Question: I'm trying to animate a scroll to open and close.
It starts from the closed position and opens just fine but after the animation has completed it jumps back to the closed position.
Here's a link to see a quick video on what it's doing
<URL>
I'm animating two UIImage views, here's the code to the right image. I thought that setting autoreverse to NO would solve the problem but it doesn't. Any help would be appreciated.

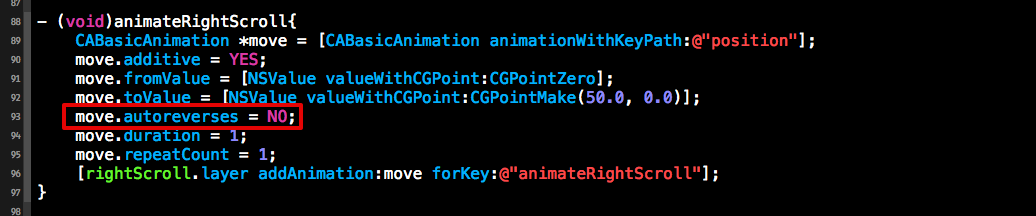
Answer: <URL>
'''
move.fillMode = kCAFillModeForwards;
move.removedOnCompletion = NO;
'''
Try removing some other non-required properties as well as a minimum viable product.